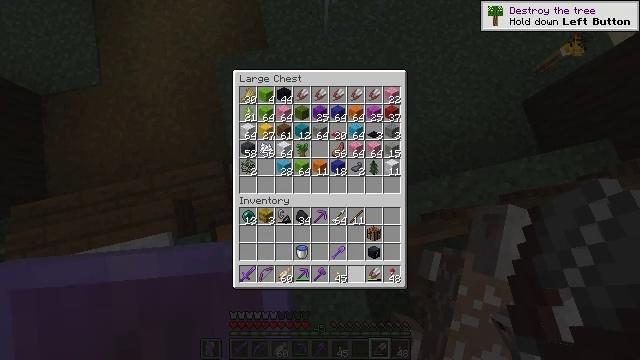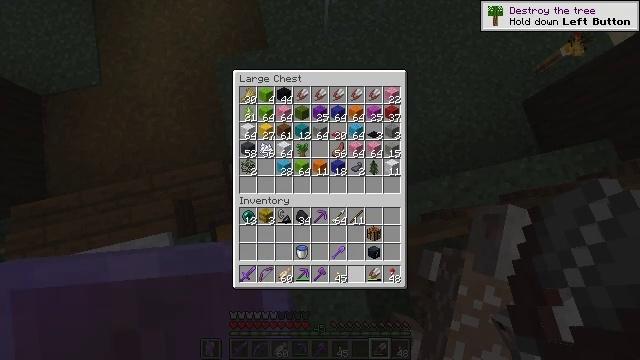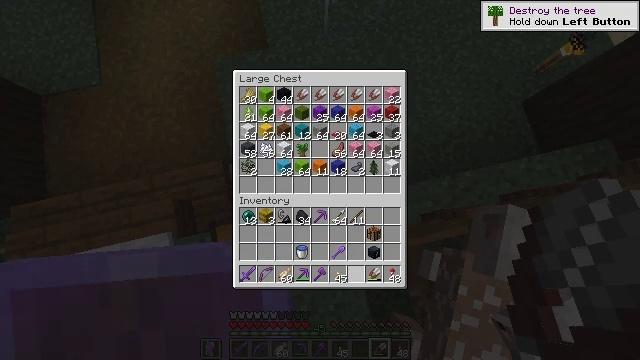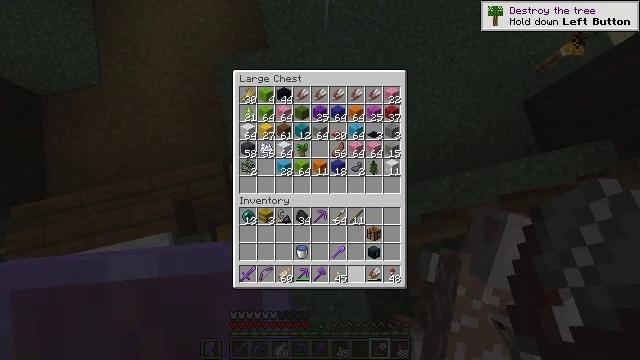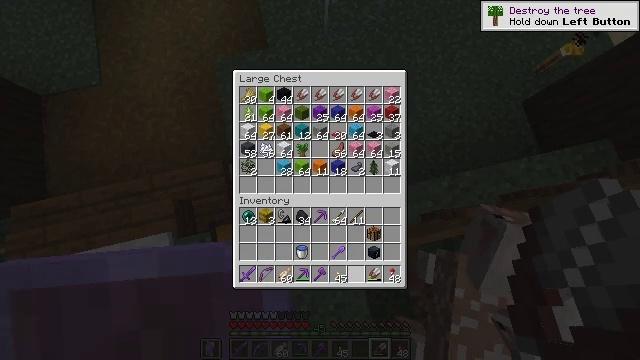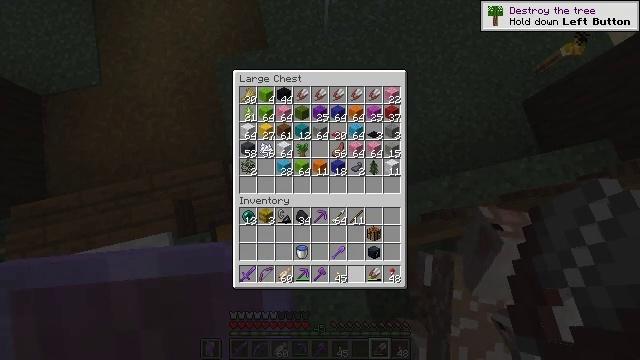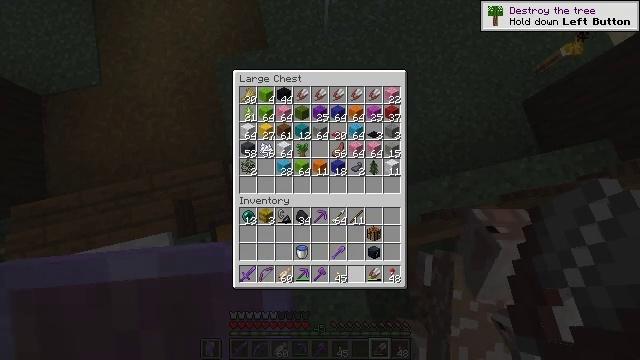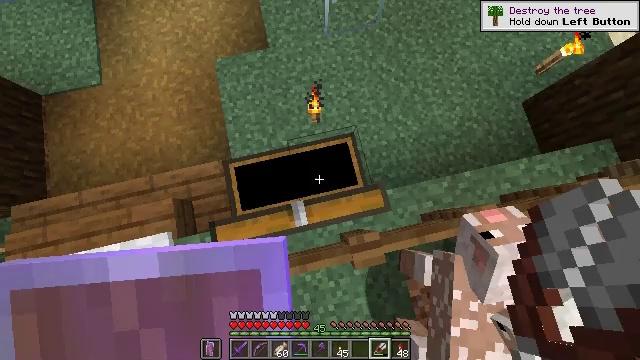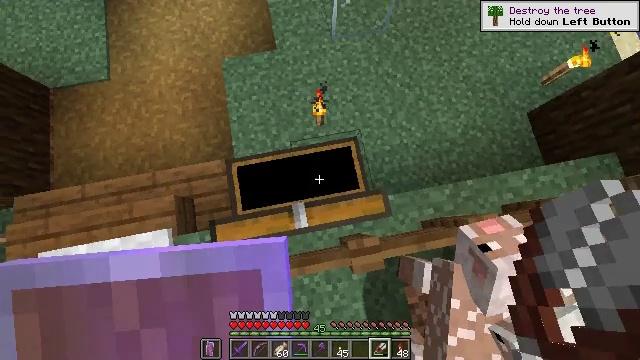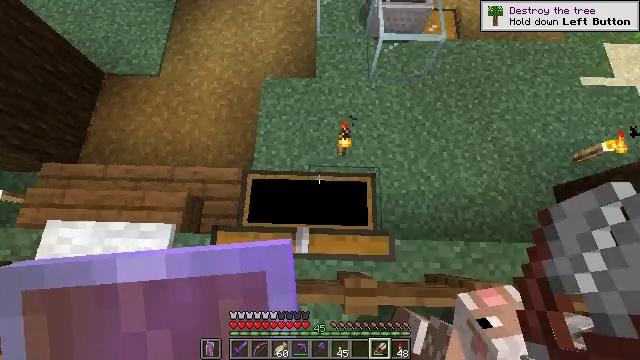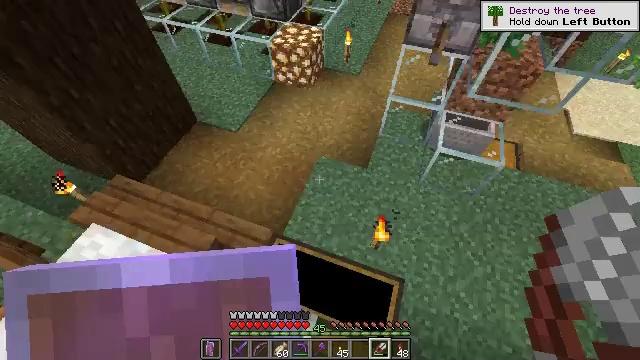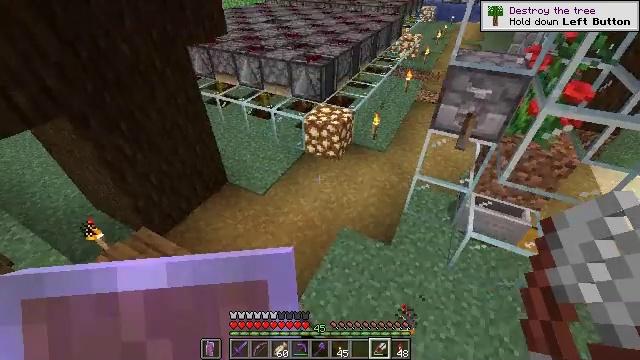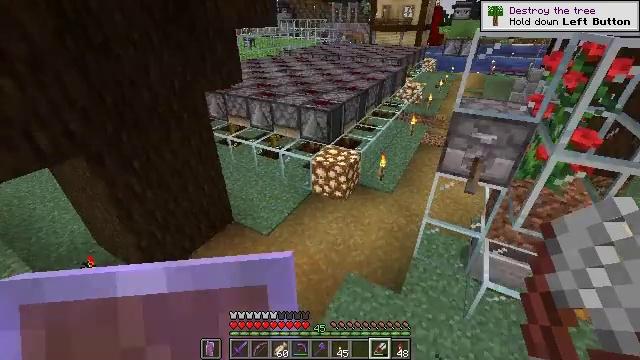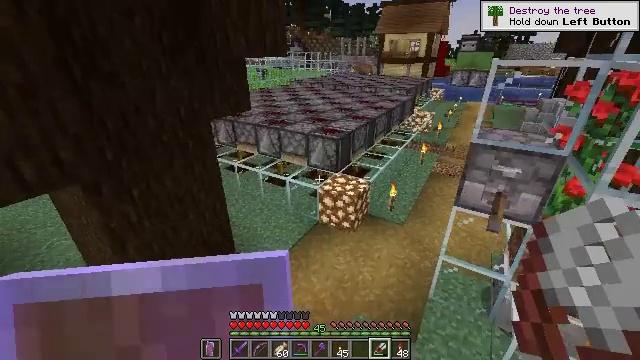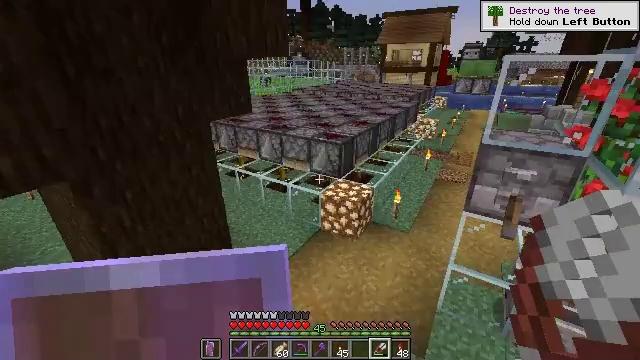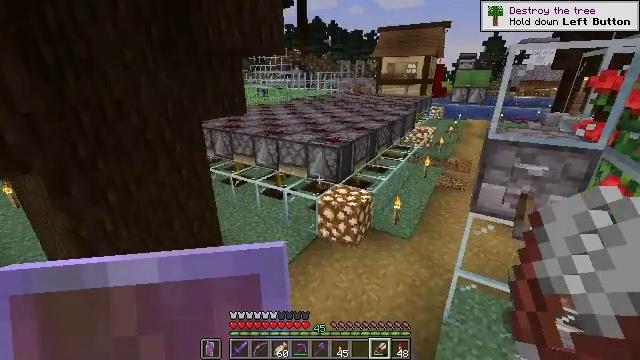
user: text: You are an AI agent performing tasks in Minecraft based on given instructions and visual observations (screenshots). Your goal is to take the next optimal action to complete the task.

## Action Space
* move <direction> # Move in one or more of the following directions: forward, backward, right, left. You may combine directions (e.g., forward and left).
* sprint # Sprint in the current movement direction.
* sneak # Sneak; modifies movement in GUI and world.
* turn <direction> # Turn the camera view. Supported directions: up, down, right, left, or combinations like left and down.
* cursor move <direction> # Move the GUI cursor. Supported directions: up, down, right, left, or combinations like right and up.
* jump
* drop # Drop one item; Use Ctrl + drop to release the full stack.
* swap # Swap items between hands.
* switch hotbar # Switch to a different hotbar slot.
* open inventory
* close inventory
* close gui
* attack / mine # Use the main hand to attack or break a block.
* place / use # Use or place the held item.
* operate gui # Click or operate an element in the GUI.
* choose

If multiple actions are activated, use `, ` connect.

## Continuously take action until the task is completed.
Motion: motion action
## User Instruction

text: Obtain the light blue shulker box by mining it.
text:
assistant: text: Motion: no_op
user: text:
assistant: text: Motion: no_op
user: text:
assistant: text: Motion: no_op
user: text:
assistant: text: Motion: no_op
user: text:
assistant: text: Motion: no_op
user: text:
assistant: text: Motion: no_op
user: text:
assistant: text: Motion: no_op
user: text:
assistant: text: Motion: turn left
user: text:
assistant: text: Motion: turn left and up
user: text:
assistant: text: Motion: turn left and up
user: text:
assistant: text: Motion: move forward, turn left and up
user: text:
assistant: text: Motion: move forward, turn left and up
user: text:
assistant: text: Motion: move forward, turn left and up
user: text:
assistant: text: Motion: move forward, turn up
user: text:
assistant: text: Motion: move forward, turn up
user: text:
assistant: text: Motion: move forward, turn right and up
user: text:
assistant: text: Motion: move forward, turn right and up
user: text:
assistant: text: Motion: move forward, sprint, turn right and up
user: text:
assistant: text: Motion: move forward, sprint, turn right and up
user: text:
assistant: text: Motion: move forward, sprint
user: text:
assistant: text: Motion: move forward, sprint
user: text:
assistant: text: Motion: move forward, sprint
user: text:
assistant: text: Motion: move forward, sprint
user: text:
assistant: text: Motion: move forward, sprint
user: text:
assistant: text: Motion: move forward, sprint
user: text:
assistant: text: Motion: move forward, sprint
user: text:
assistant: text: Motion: move forward, sprint
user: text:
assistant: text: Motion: move forward, sprint
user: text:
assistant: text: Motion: move forward, sprint
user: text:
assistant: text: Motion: move forward, sprint